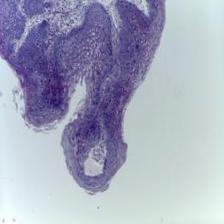
Diagnosis: Normal